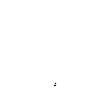
Particle: pion